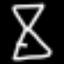
Label: hourglass